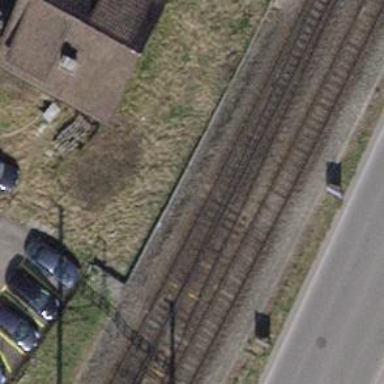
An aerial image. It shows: Single-track railway siding with electrified contact lines.